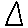
Label: triangle